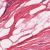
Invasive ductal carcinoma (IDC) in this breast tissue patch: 0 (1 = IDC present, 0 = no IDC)